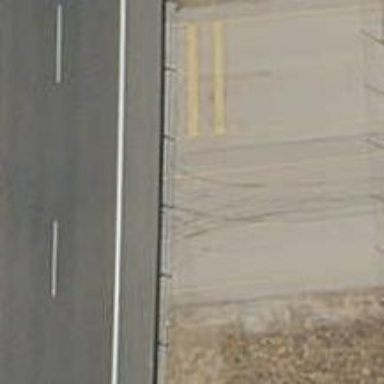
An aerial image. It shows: Guard rail.